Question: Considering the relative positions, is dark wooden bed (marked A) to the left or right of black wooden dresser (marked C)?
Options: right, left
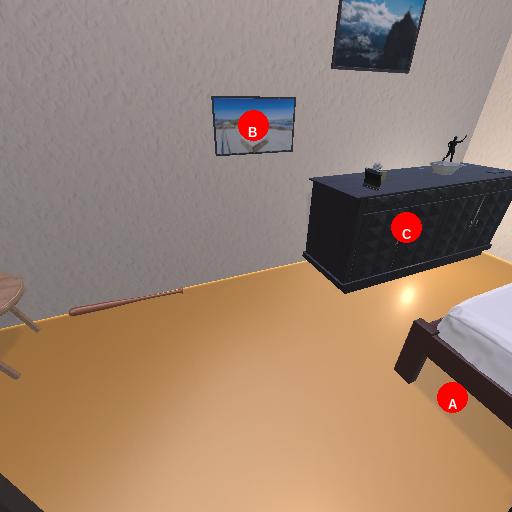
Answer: right